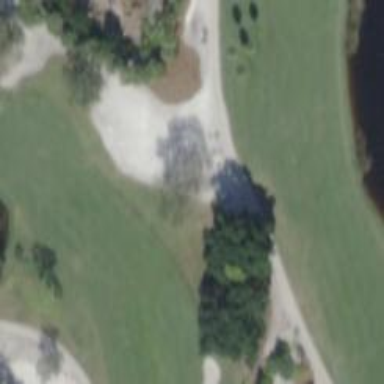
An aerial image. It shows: Pathway for golfing.